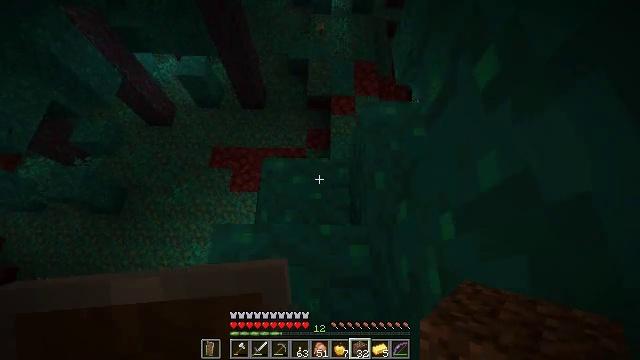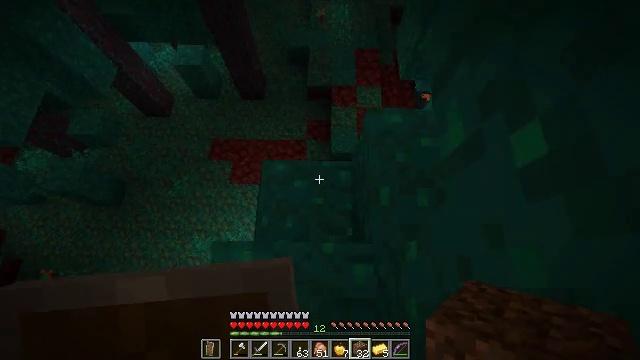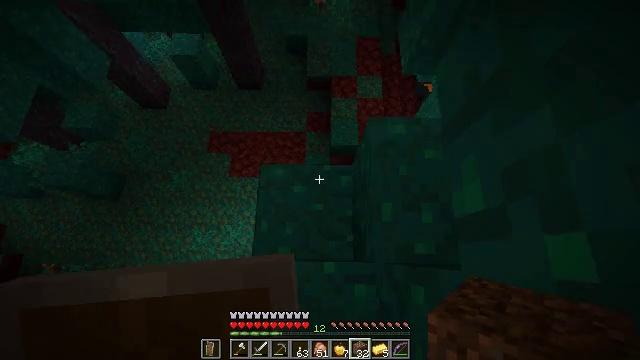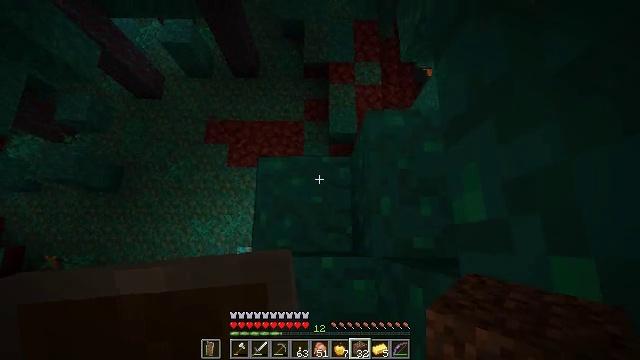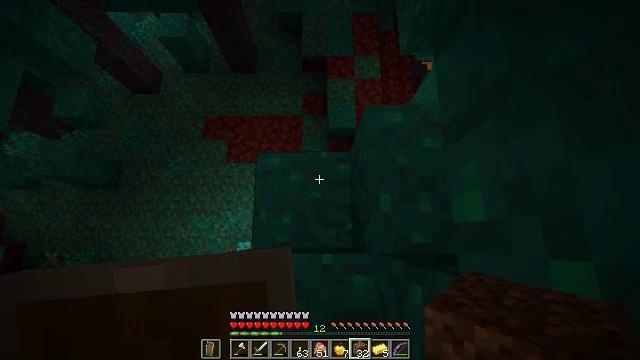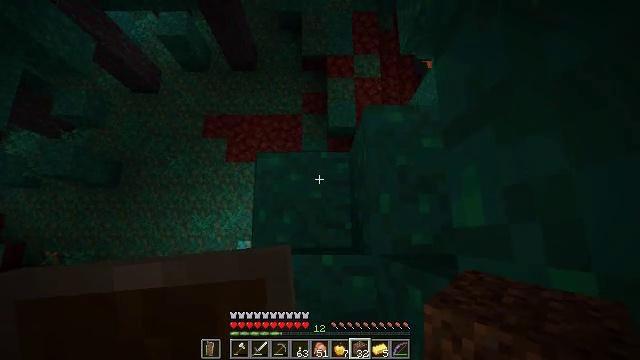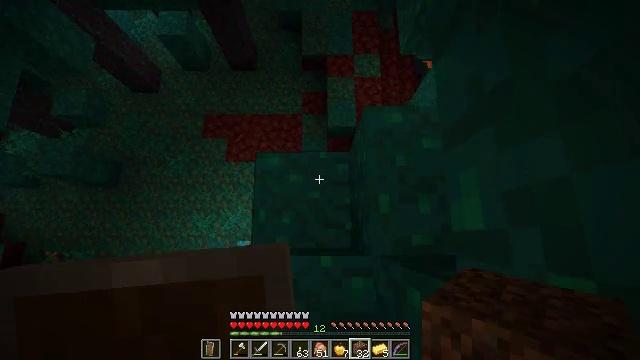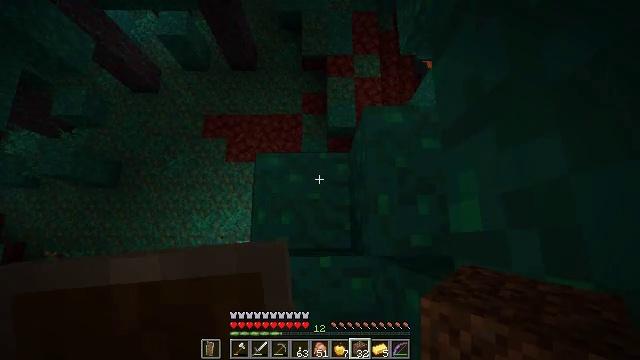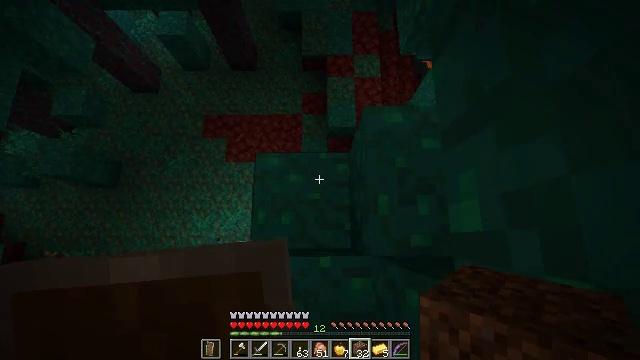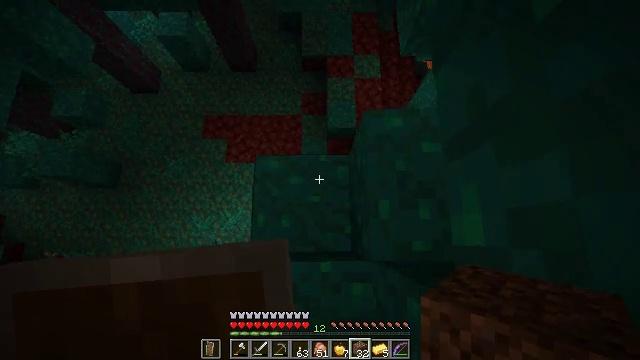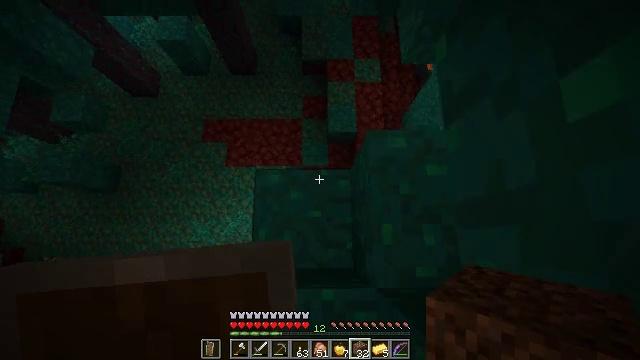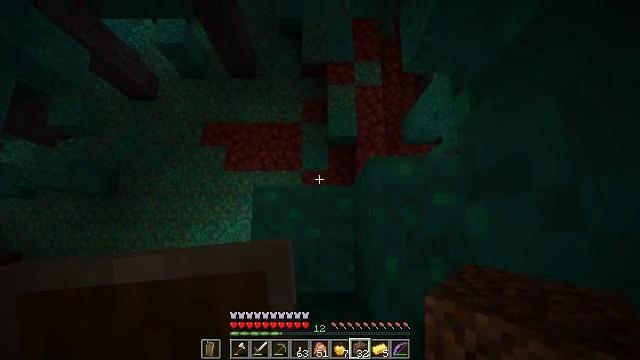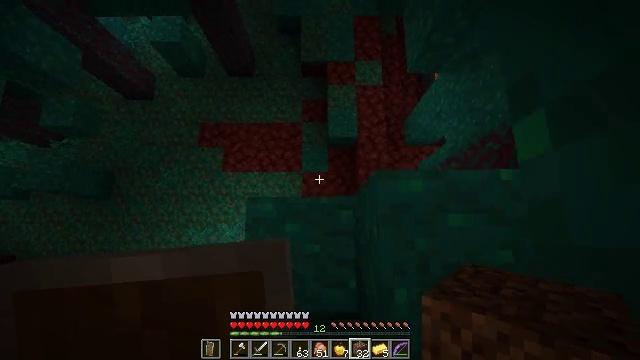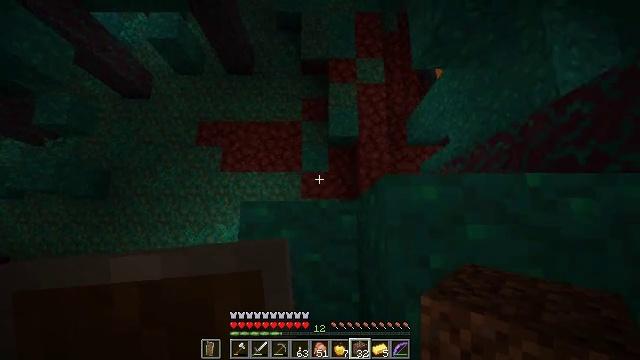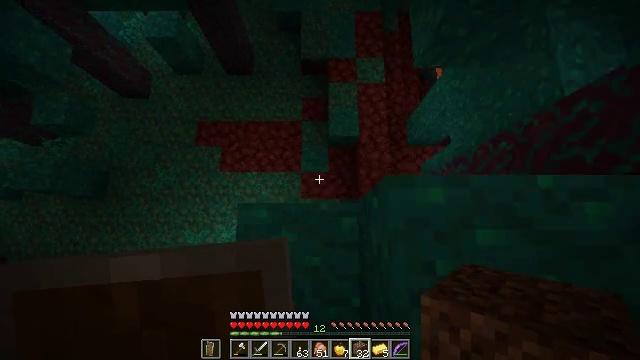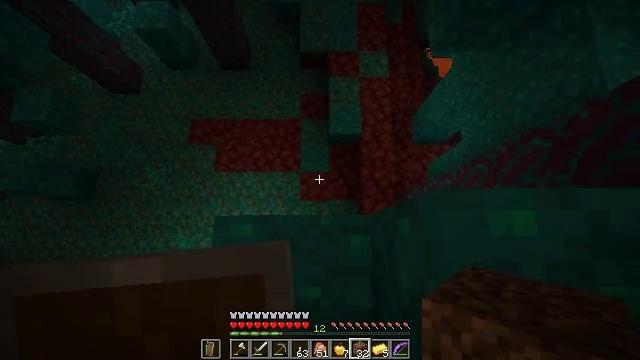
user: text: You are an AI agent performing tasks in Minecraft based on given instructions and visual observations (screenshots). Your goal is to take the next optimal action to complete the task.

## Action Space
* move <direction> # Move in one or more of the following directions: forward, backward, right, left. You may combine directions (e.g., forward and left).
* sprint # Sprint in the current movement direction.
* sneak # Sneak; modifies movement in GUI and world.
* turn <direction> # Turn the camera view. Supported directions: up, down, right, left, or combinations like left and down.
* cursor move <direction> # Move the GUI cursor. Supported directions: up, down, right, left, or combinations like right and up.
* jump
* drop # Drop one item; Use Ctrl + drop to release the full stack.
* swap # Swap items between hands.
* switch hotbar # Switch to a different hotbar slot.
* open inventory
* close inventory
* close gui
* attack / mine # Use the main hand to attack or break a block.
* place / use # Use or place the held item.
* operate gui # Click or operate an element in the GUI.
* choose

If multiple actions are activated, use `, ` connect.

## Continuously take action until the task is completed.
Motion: motion action
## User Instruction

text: Break the warped wart block.
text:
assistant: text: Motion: move forward, turn down
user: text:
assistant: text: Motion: turn down
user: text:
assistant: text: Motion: turn down
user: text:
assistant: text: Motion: turn down
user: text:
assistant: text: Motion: no_op
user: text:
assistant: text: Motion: no_op
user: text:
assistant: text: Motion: no_op
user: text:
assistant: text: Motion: no_op
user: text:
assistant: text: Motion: move forward
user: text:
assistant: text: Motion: move forward
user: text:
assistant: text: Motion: move forward
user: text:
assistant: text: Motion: no_op
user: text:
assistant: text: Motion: no_op
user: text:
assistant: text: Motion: no_op
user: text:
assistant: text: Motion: no_op
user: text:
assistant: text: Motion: no_op
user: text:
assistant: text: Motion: turn left
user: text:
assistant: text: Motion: turn left
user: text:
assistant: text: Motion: turn left and up
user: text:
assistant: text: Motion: turn left and up
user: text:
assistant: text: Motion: turn left and up
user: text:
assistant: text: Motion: no_op
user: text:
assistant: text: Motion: no_op
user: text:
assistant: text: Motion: no_op
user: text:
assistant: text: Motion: no_op
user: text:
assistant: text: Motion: no_op
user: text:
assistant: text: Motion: sneak
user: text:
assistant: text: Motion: sneak, turn left and up
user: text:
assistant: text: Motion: sneak, turn left and up
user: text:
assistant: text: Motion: sneak, turn left and up